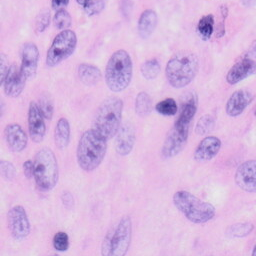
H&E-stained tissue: Skin